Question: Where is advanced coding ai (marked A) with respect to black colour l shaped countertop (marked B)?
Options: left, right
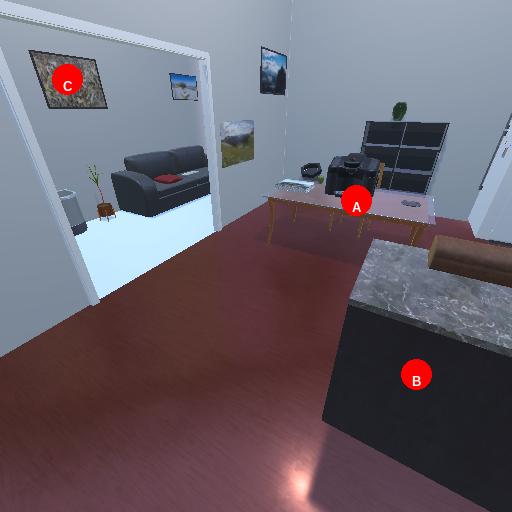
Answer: left